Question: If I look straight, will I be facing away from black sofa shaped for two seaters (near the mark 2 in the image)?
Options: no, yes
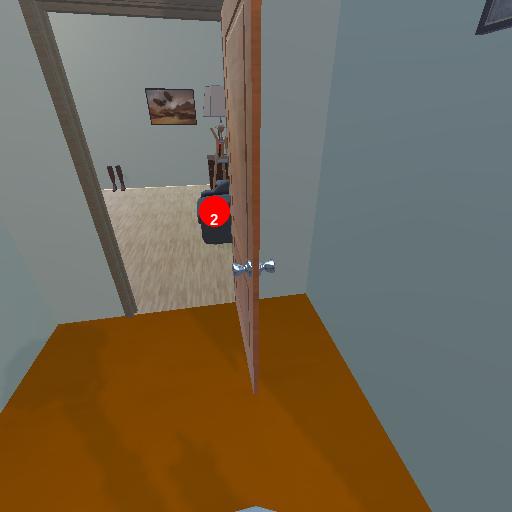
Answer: no